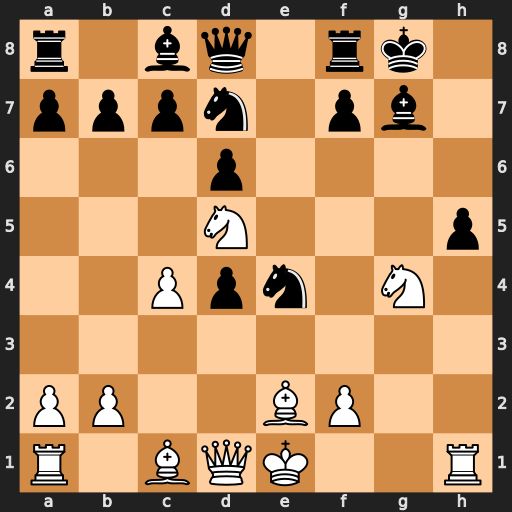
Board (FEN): r1bq1rk1/pppn1pb1/3p4/3N3p/2Ppn1N1/8/PP2BP2/R1BQK2R
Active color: w
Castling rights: KQ
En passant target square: -
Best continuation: Nh6+ Bxh6 Bxh6